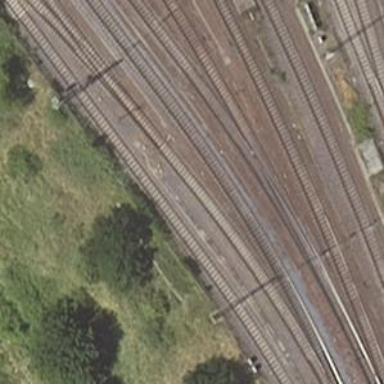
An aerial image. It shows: Railway switch.